Field crop: maize
Growth stage: 2
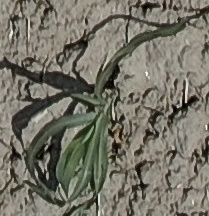
Species: sorghum